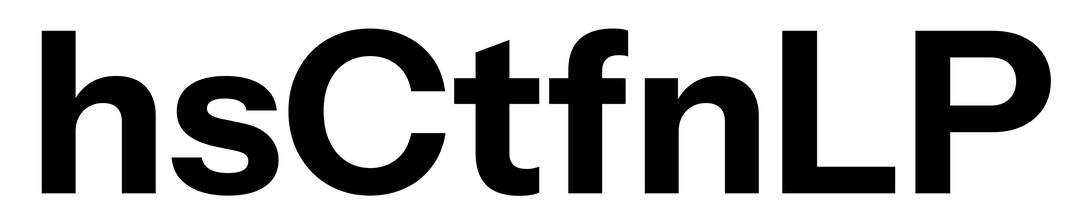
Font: InstrumentSans_Bold